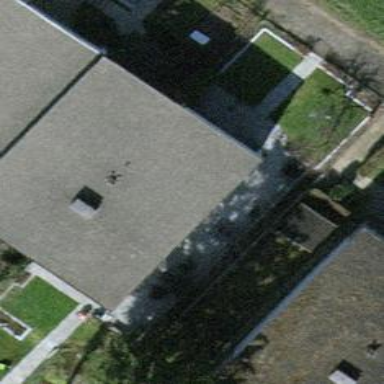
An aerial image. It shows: Terrace building.